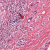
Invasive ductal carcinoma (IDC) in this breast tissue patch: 1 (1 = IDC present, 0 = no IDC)